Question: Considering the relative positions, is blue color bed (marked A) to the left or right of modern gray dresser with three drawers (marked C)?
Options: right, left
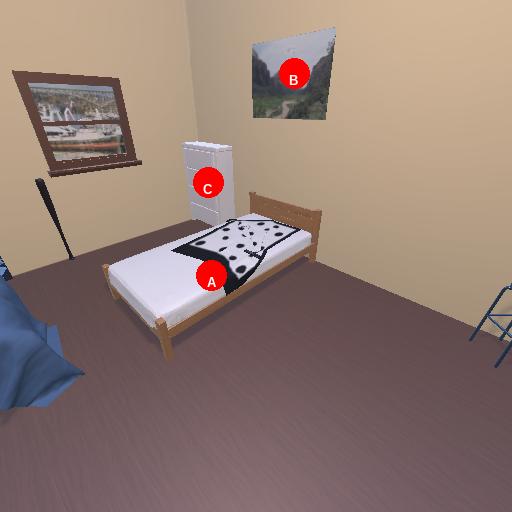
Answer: right